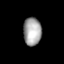
Tissue: lung
Cell type: Epithelial cells
Senescence score: 0.5459
Nuclear area (px): 494
Mean DAPI intensity: 164.534